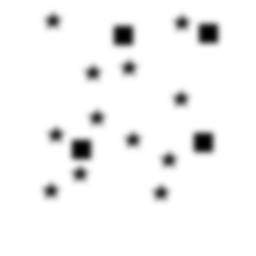
Squares: 4
Triangles: 0
Stars: 12
Total shapes: 16